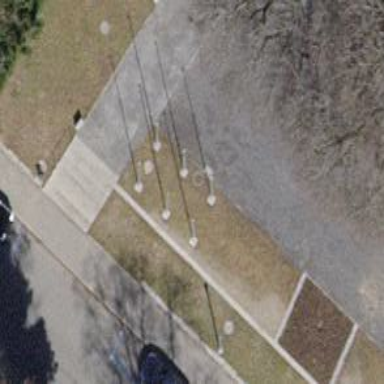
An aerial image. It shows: Flagpole which is man-made.